Interaction volume radius: 10 \u00c5
Interaction volume height: 15 \u00c5
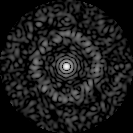
Disorder parameter: 0.8676